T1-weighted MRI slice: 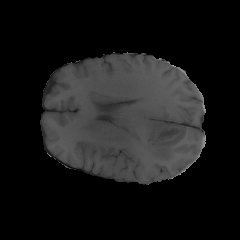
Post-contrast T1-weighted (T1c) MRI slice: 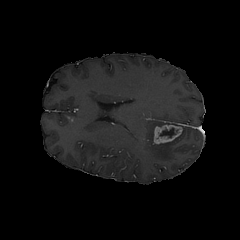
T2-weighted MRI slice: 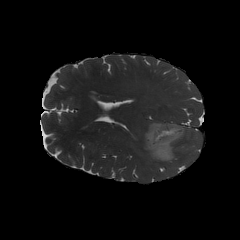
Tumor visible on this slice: yes